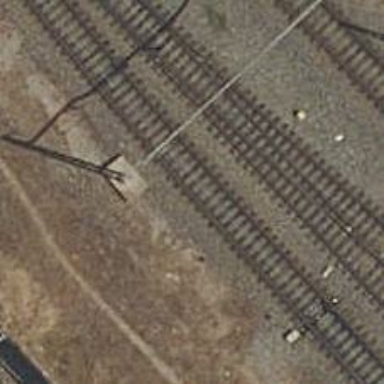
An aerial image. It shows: Rail siding with electrified contact lines for trains.